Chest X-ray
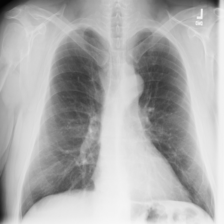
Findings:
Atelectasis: negative
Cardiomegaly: negative
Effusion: negative
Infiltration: negative
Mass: negative
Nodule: negative
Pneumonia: negative
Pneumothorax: negative
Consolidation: negative
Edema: negative
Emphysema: positive
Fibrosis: negative
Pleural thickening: negative
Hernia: negative